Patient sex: F
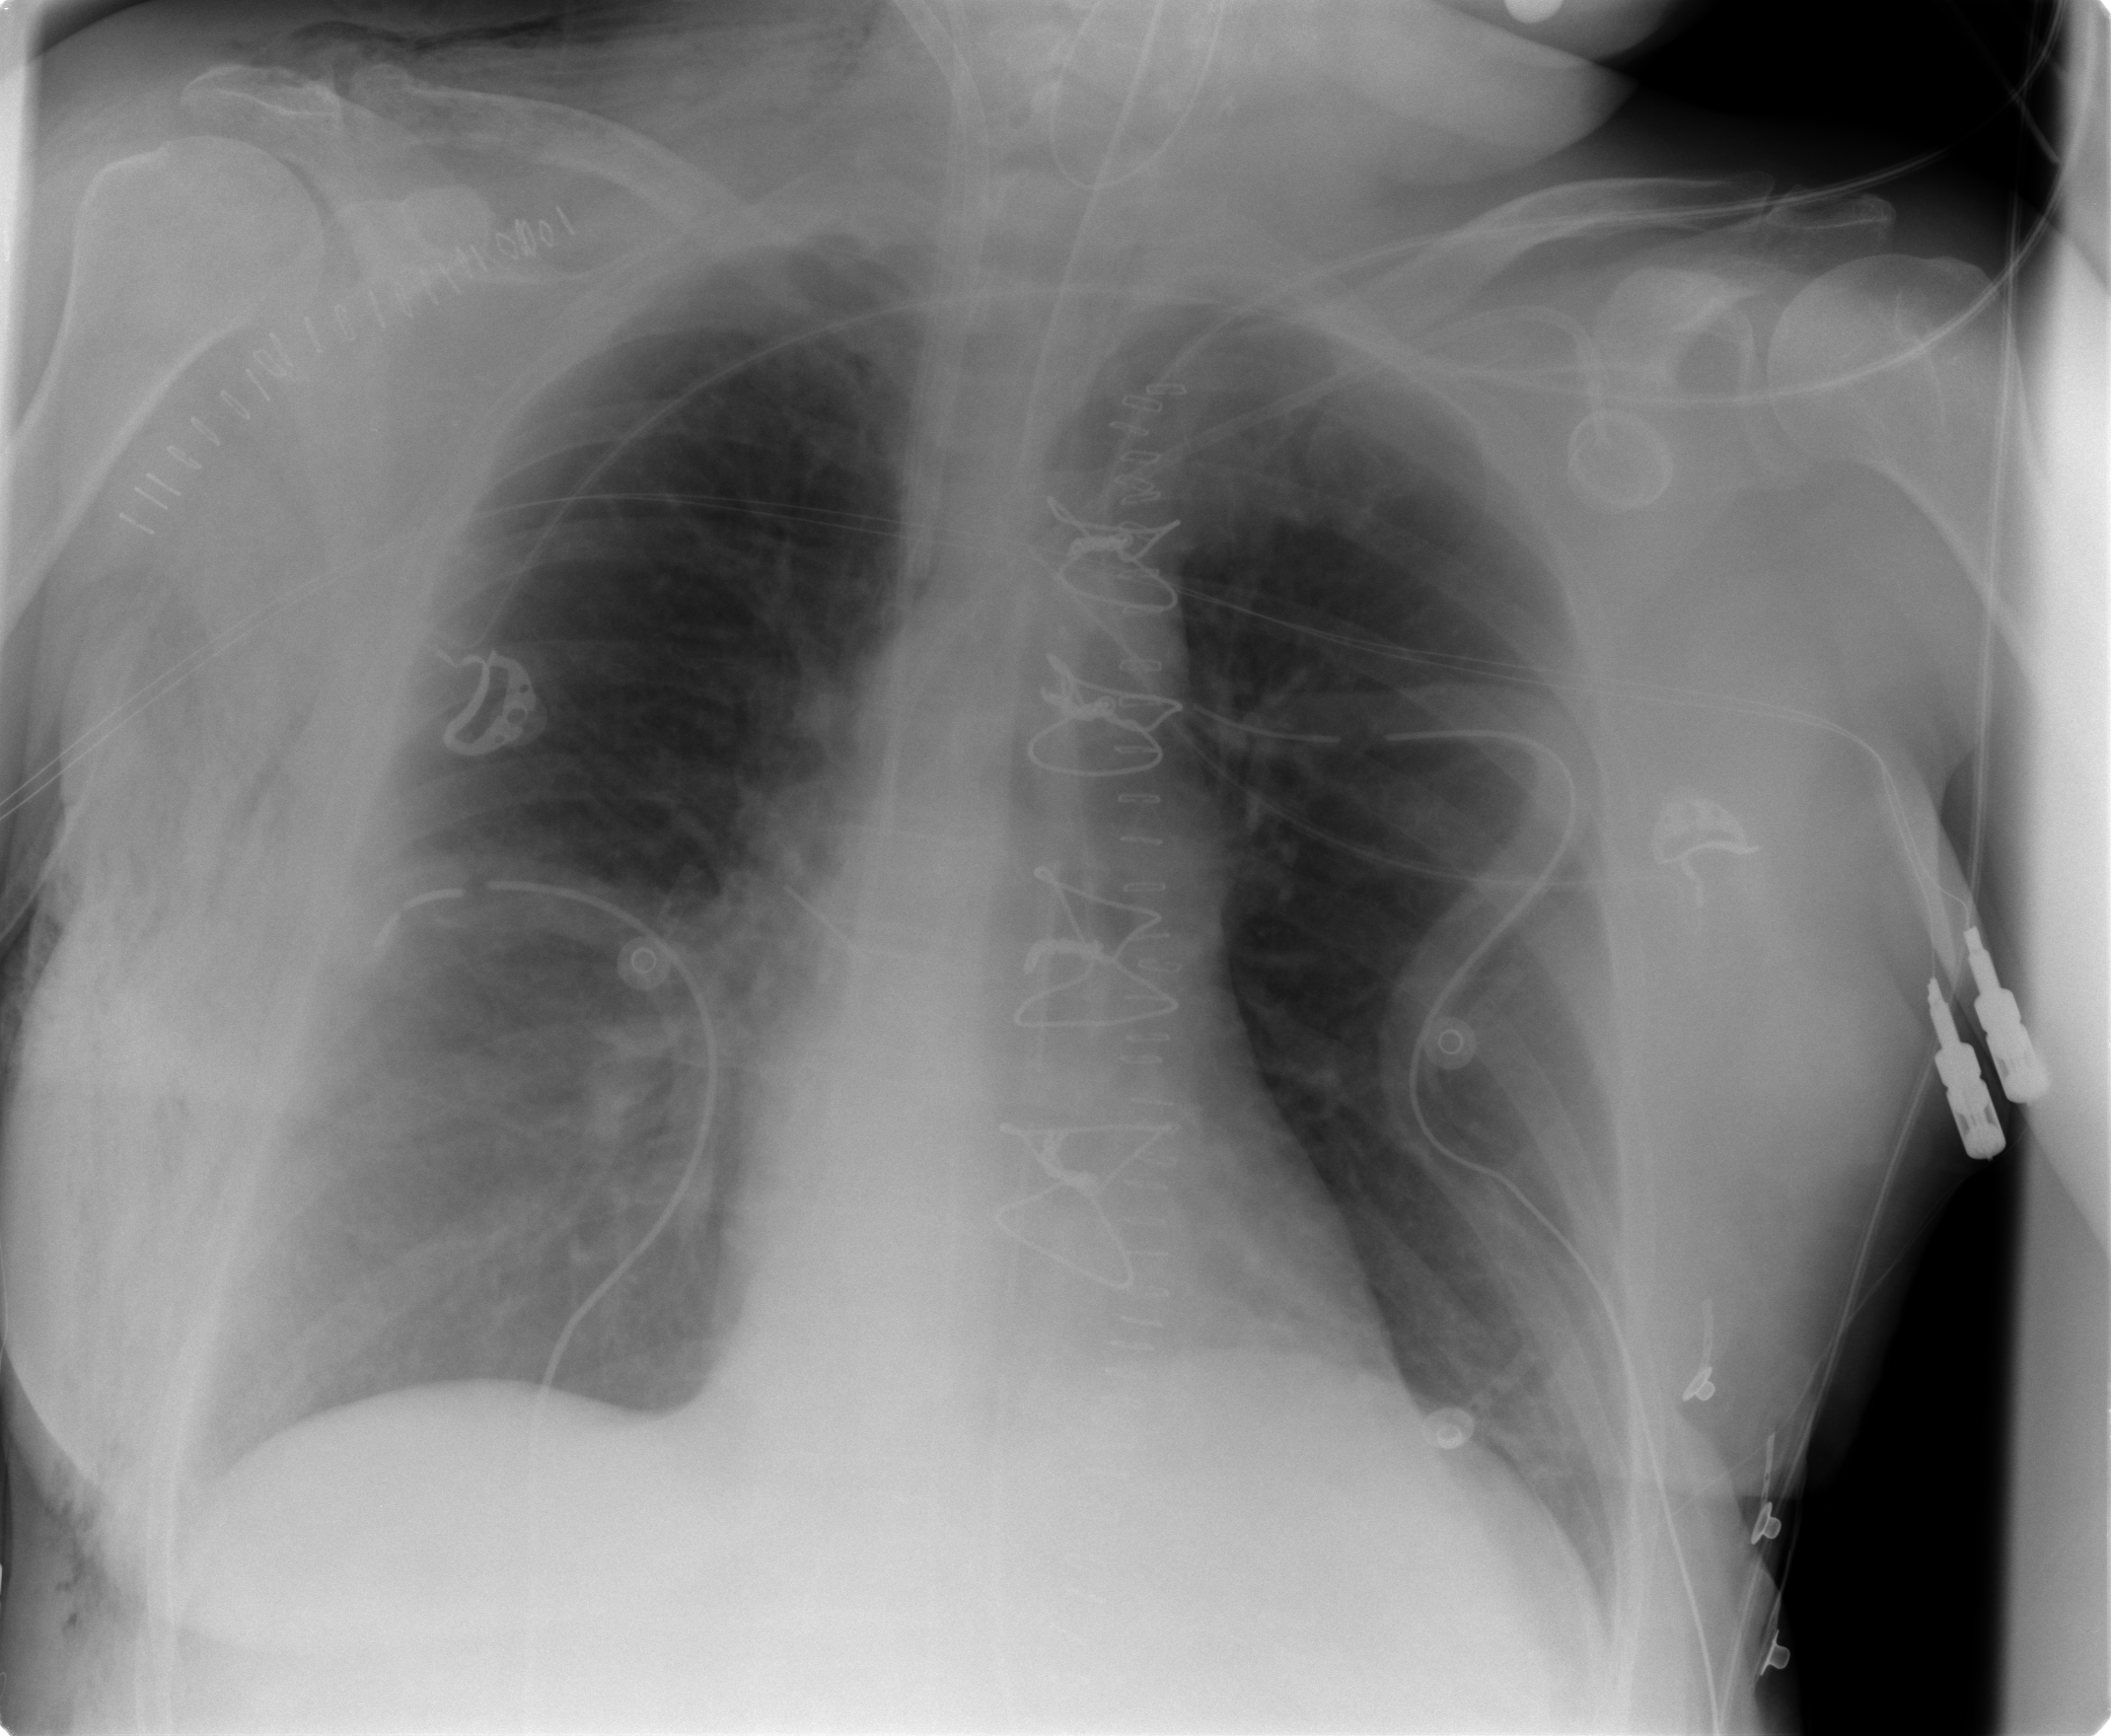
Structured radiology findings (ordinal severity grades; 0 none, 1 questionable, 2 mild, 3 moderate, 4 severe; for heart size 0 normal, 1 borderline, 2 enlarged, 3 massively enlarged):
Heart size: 0
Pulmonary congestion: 2
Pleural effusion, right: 0
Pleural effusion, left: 0
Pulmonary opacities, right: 0
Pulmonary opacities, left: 0
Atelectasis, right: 2
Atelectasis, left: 0